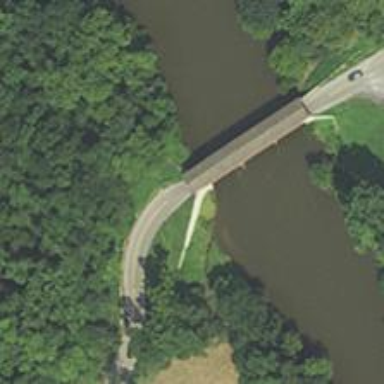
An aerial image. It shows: Secondary road passing through covered bridge known as Covered Bridge.